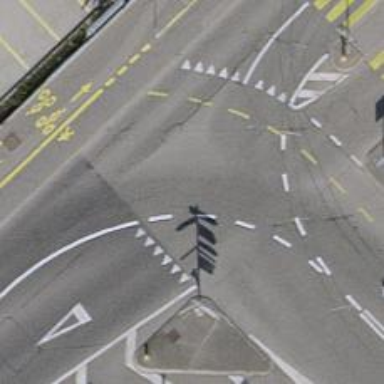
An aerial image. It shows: Road with traffic signals.